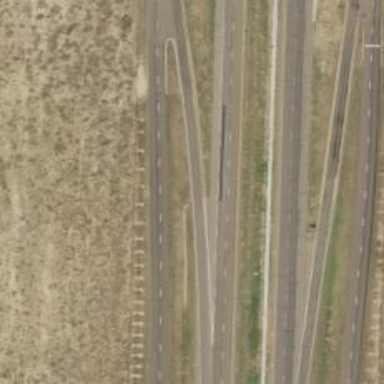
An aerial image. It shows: Motorway link.